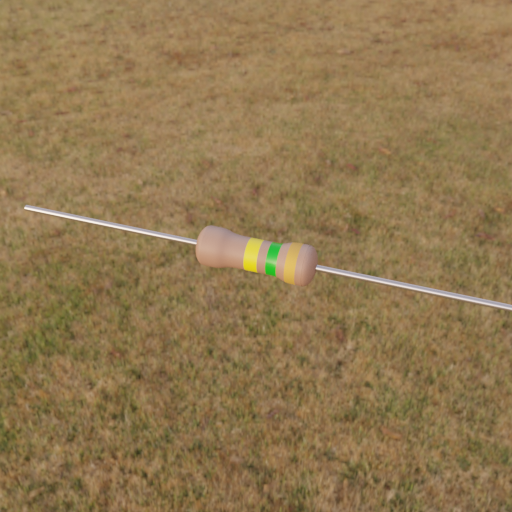
Resistor colour bands (in order): yellow, green, gold